Aerial crown-view tile of a tropical tree (Barro Colorado Island, Panama), acquired 20250915:
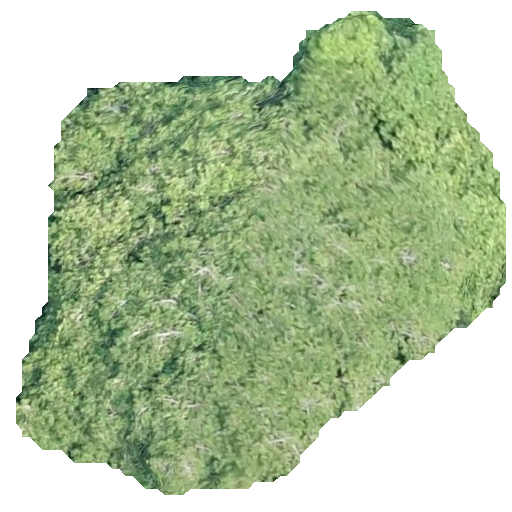
Species: Virola surinamensis
GBIF accepted scientific name: Virola surinamensis
Crown area: 236.215 m²